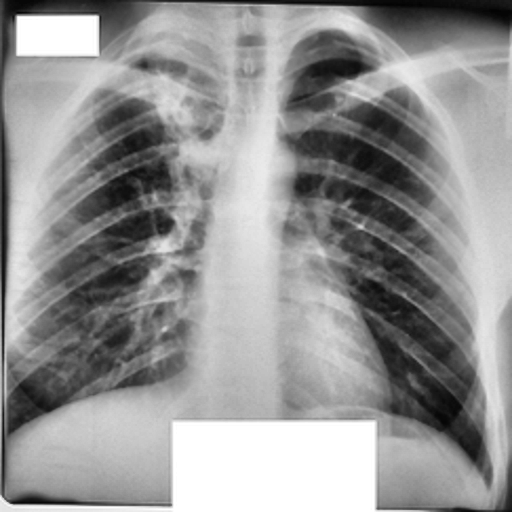
Finding: TUBERCULOSIS